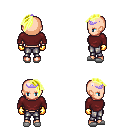
a pixel art fantasy rpg character, female body template, human, light skin, maroon long-sleeve shirt, metal pants, gold long mohawk hairstyle, purple tiara, gold gloves, white slippers, four views (front, back, left, right), 2x2 character sprite sheet, small pixel art, hard edges, no anti-aliasing